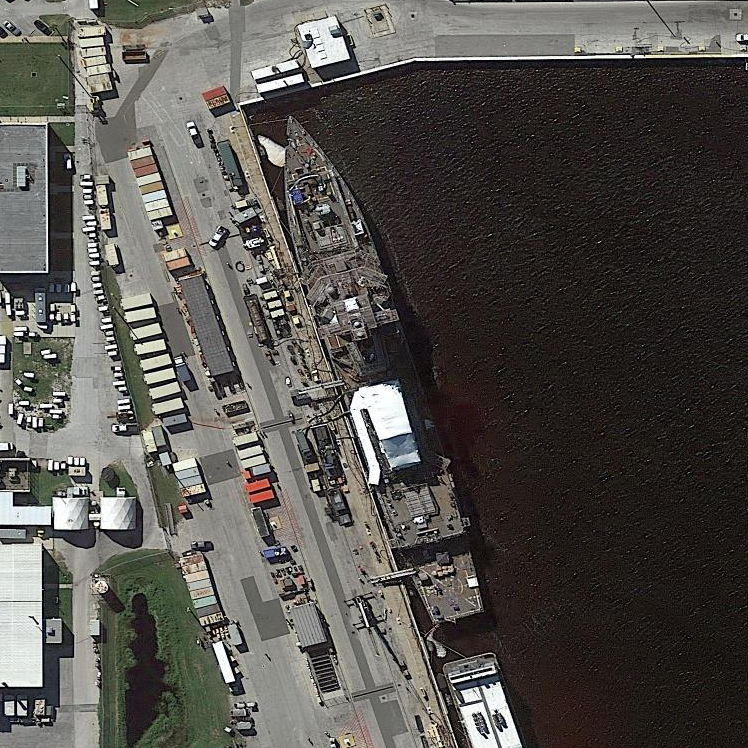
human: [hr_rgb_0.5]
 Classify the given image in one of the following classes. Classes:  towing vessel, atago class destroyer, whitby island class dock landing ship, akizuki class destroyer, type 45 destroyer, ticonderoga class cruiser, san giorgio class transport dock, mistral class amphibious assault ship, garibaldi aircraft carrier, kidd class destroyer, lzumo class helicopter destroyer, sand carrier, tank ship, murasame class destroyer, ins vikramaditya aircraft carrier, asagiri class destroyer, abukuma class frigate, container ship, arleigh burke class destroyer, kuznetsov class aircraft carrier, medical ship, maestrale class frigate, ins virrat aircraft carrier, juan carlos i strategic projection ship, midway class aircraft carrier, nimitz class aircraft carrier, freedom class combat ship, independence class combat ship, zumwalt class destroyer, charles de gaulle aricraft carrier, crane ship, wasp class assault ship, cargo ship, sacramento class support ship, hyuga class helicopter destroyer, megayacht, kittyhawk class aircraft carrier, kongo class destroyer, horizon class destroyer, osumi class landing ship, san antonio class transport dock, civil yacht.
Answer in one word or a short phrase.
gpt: Arleigh Burke class destroyer